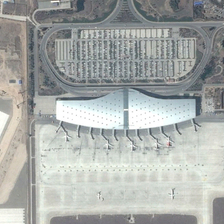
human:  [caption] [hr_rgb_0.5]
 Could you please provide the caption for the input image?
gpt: there are a lot of bare land around the airport .

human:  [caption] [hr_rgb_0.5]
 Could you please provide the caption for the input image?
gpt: many planes are parked at the airport .

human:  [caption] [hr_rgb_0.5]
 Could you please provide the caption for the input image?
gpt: there are a lot of bare land around the airport .

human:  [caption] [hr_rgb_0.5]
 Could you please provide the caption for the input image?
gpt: many planes are parked at the airport .

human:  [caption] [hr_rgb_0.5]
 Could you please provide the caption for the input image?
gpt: there are a lot of bare land around the airport .